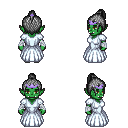
a pixel art fantasy rpg character, female body template, orc, green skin, underdress, gold greaves, gray short topknot hairstyle, purple tiara, white cloth bandages, white slippers, four views (front, back, left, right), 2x2 character sprite sheet, small pixel art, hard edges, no anti-aliasing